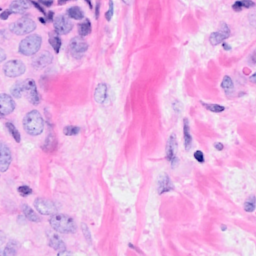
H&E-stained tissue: Breast